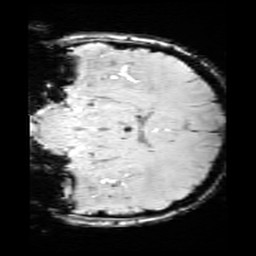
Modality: SWI
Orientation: coronal
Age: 11
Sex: male
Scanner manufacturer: siemens
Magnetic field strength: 3 T
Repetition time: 0.027 s
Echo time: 0.02 s